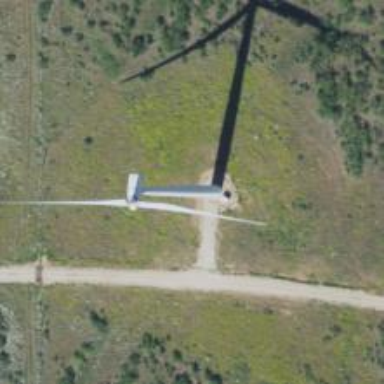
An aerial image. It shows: Wind generator using horizontal axis wind turbines.